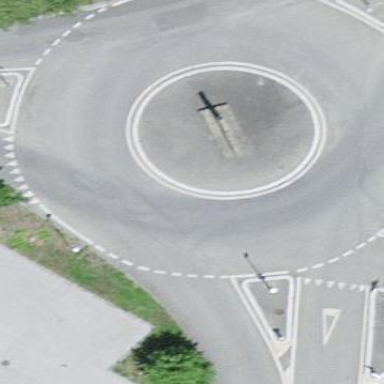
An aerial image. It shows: Tertiary road made of asphalt leading to roundabout junction.